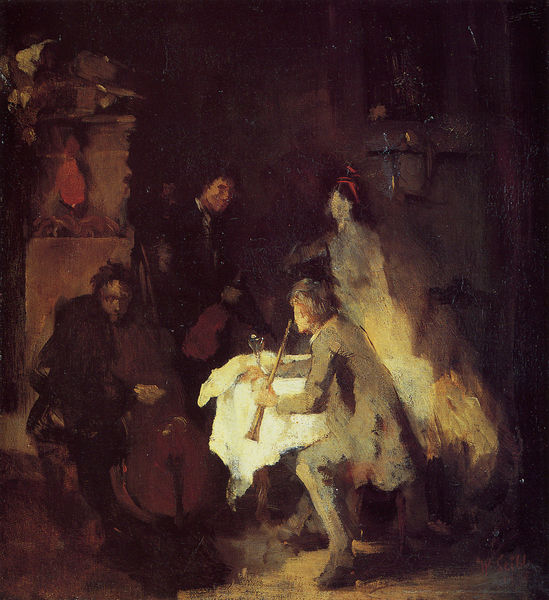
Titel: Konzertstudie
Künstler: Wilhelm Maria Hubertus Leibl
Standort: Köln
Institution: Wallraf-Richartz-Museum
Schlagwörter: dunkel, gemälde, gruppe, mann, schatten, weiß, menschen, ocker, sitzen, braun, fenster, frankreich, frau, glas, grau, hell, hut, kleid, licht, männer, nacht, raum, schwarz, skizze, tisch, zimmer, rot, beige, gespräch, malerei, anzug, wand, sockel, stein, bild, holland, innenraum, tischdecke, tischtuch, öl, pastos, boden, gold, interieur, sitzend, stehend, decke, bass, instrumente, kontrabass, konzert, musik, musiker, kontrast, genre, ofen, deutschland, spanien, bein, schrank, umrisse, düster, cello, contrabass, farben, mauer, farbe, hof, haarband, fliessen, spielen, pfeife, musizieren, leuchter, fein, unscharf, fliessend, spiel, vier, innenhof, konturen, ölmalerei, flöte, querflöte, geige, violine, verschwommen, leibl, verwischt, hell-dunkel-kontrast, saiten, interieru, turban, kachelofen, musikanten, tsich, trio, quartett, streicher, klarinette, musikstunde, oboe, nocturne, cellist, serenade, flüte, klariette, quartet, spielszene, terzett, klarinetten, männerr, genre musik